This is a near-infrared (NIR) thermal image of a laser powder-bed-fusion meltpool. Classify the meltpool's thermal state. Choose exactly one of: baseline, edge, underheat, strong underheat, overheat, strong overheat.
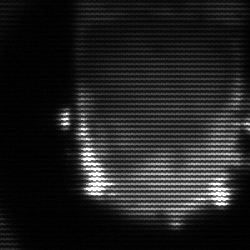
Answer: baseline